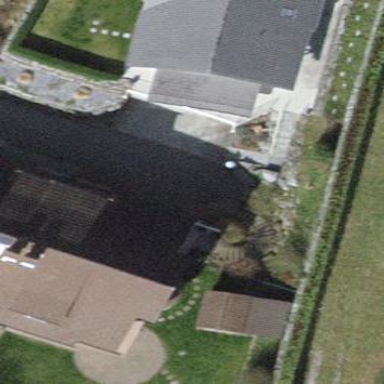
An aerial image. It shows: Semidetached house with gabled roof.